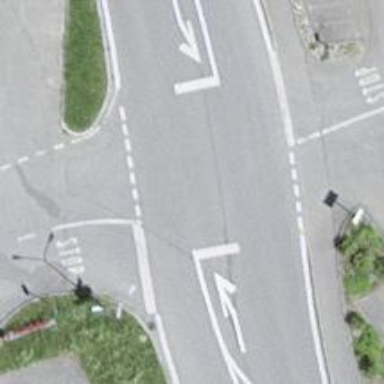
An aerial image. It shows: Road with stop sign.